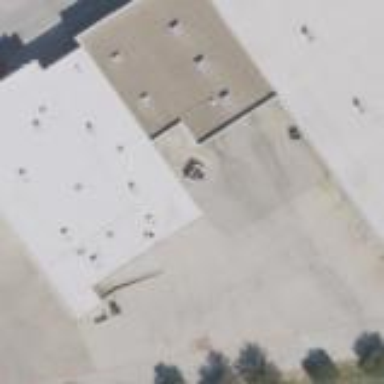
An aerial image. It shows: Retail building.